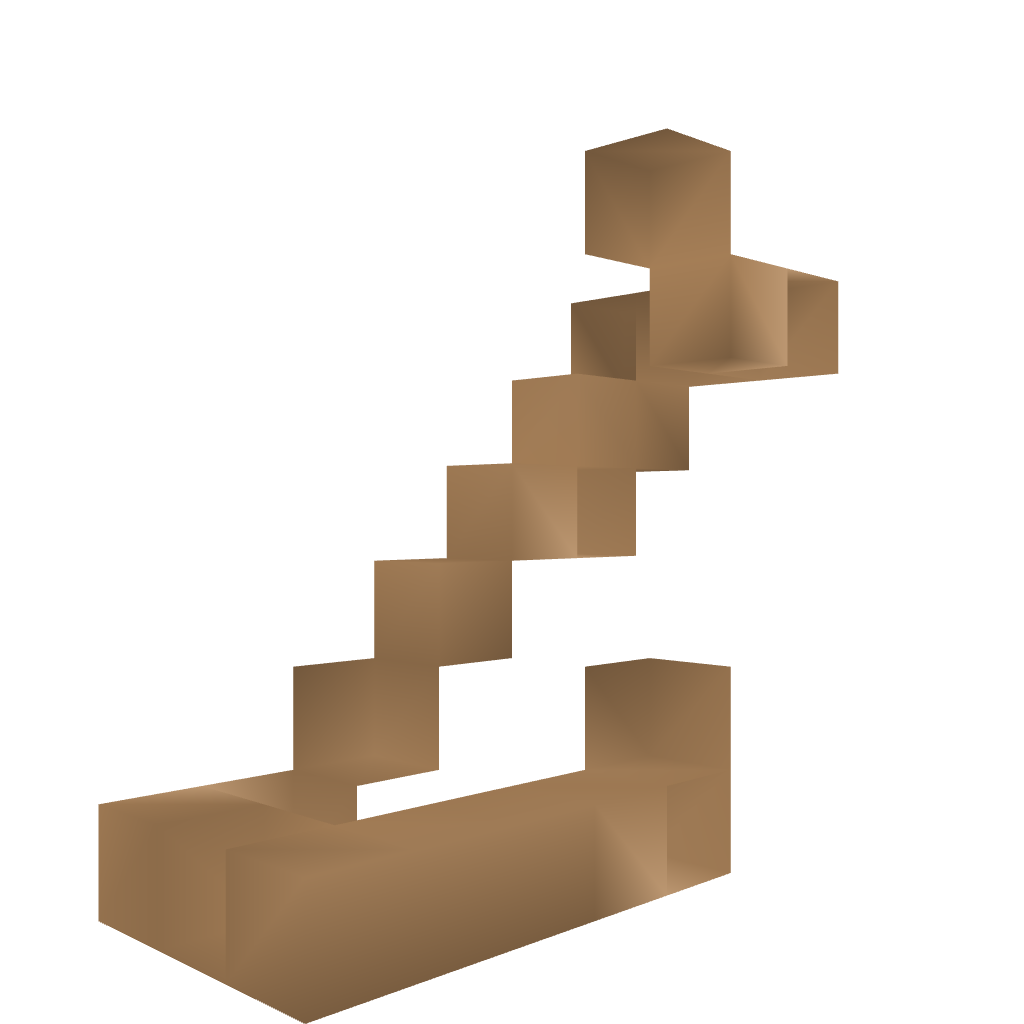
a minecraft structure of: small command block clock bad low quality